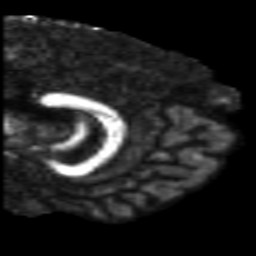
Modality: FA
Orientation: sagittal
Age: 46
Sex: male
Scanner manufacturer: siemens
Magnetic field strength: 3 T
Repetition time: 5.5 s
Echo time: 0.101 s